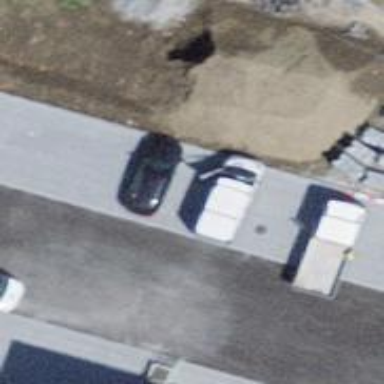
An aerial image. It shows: Parking area.